Question:
Using this query I can find the Company Assignee number for company with most patents but I can't seem to print the company name.
'''
SELECT count(*), patent.assignee
FROM Patent
GROUP BY patent.assignee
HAVING count(*) =
(SELECT max(count(*))
FROM Patent
Group by patent.assignee);
'''
COUNT(*) --- ASSIGNEE
'''
9 19715
9 27895
'''
Nesting above query into
'''
SELECT company.compname
FROM company
WHERE ( company.assignee = ( *above query* ) );
'''
would give an error "too many values" since there are two companies with most patents but above query takes only one assignee number in the WHERE clause. How do I solve this problem? I need to print name of BOTH companies with assignee number 19715 and 27895. Thank you.
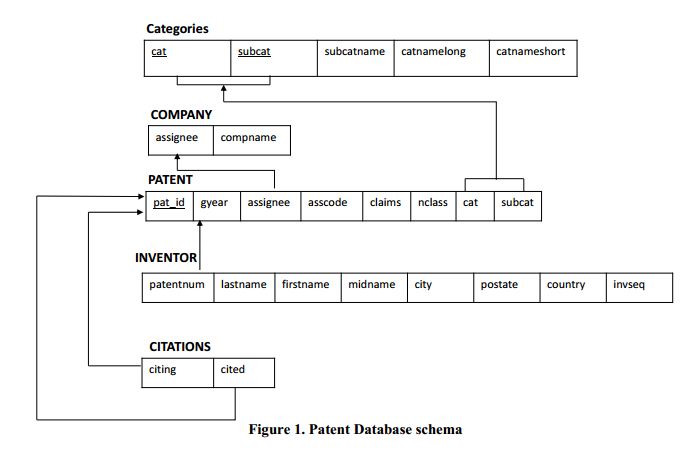
Answer: You have started down the path of using nested queries. All you need to do is remove 'COUNT(*)':
'''
SELECT company.compname
FROM company
WHERE company.assignee IN
(SELECT patent.assignee
FROM Patent
GROUP BY patent.assignee
HAVING count(*) = (SELECT max(count(*))
FROM Patent
GROUP BY patent.assignee
)
);
'''
I wouldn't write the query this way. The use of 'max(count(*))' is particularly jarring, but it is valid Oracle syntax.